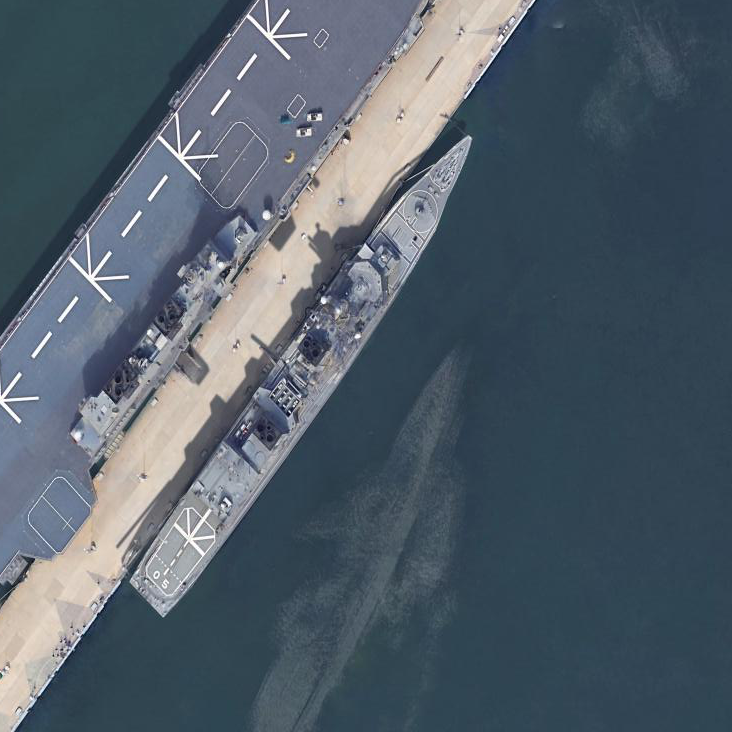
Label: Murasame-class_destroyer